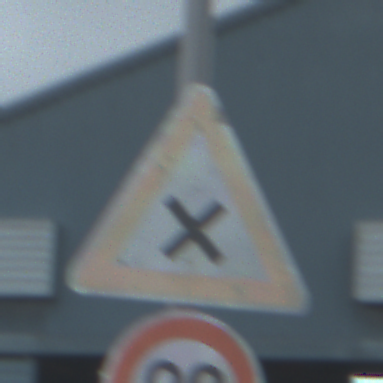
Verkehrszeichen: KreuzungOderEinmuendung
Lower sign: Geschwindigkeit80
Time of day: Midday
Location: Outdoor (Suburban)
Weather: Overcast
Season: NotSpecified
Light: Natural